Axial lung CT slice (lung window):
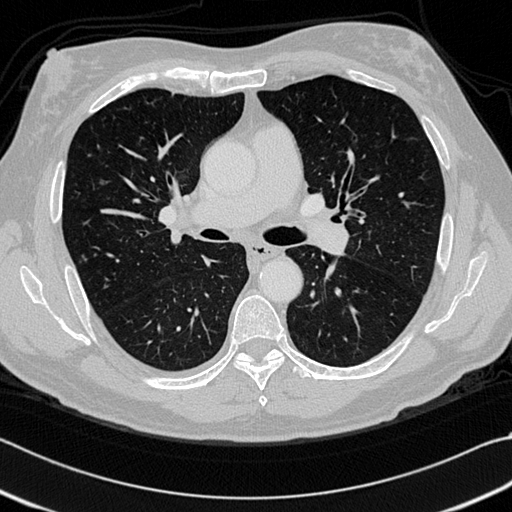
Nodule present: yes
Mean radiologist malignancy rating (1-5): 3